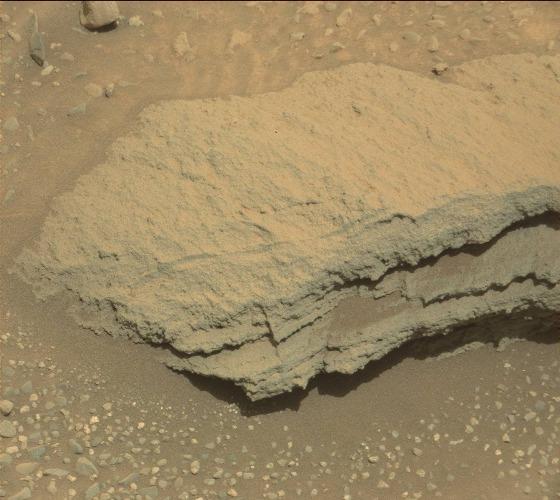
Terrain classes present: Bedrock, Gravel / Sand / Soil, Rock, Shadow